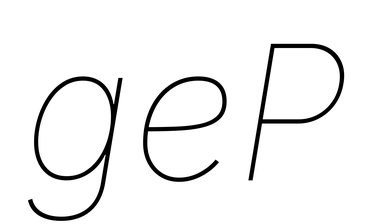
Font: Inter-Italic_Thin_Italic